Aerial crown-view tile of a tropical tree (Barro Colorado Island, Panama), acquired 20240716:
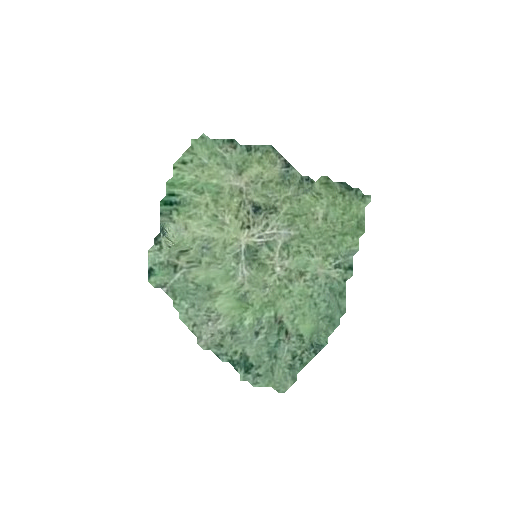
Species: Quararibea stenophylla
GBIF accepted scientific name: Quararibea stenophylla
Crown area: 59.142 m²